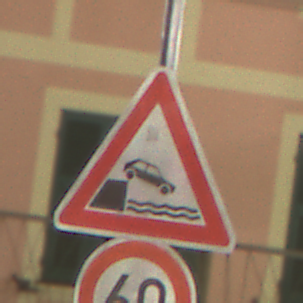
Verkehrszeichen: Ufer
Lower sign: Geschwindigkeit60
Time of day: Night
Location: Outdoor (Urban)
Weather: PartlyCloudy
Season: NotSpecified
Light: Artificial